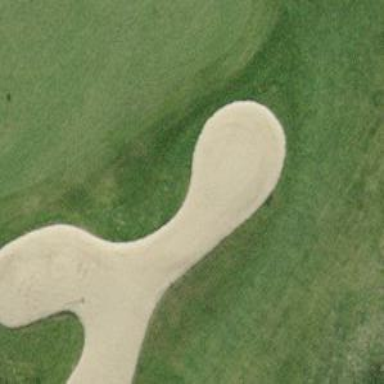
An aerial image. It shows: Sandy area is golf bunker.